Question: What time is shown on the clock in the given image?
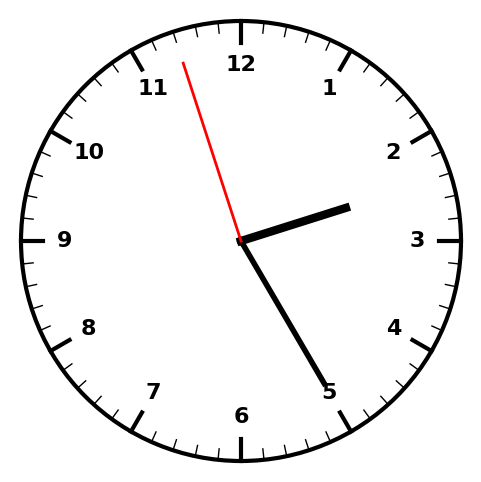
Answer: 02:24:57